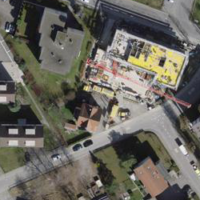
EUNIS habitat code: 54
Species observed at this site:
Hyacinthoides hispanica
Fagopyrum esculentum